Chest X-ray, PA view. Patient: 32 years old, sex F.
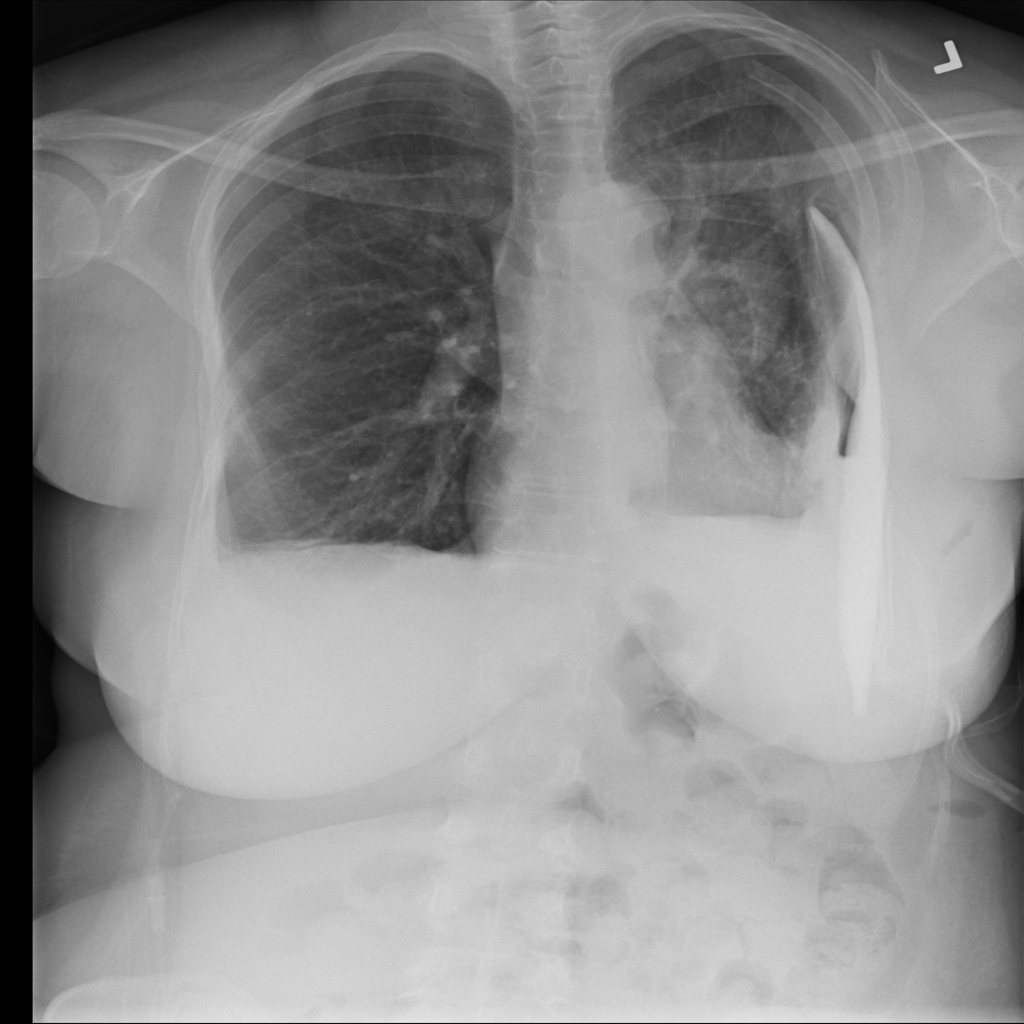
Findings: No Finding